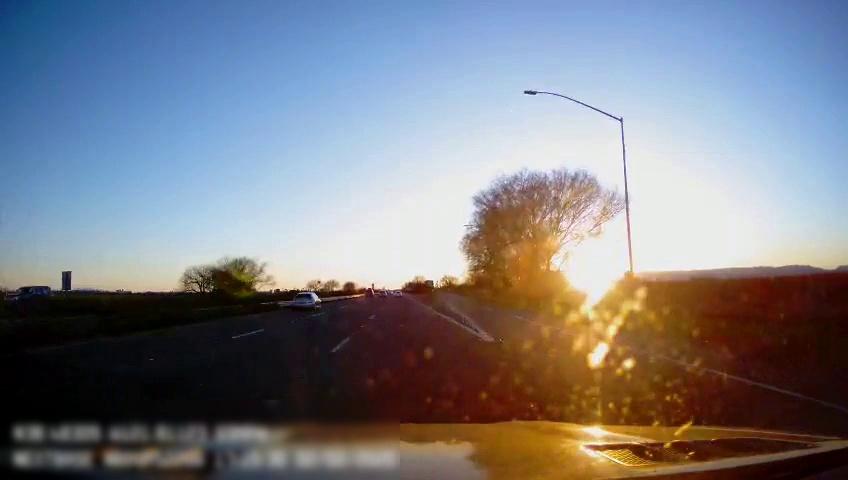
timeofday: Day
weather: Sunny
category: Drivable Space
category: Vehicles | SUV
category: Vehicles | SUV
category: Lanes | Alternate Lane
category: Lanes | Alternate Lane
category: Lanes | Current Lane
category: Lanes | Alternate Lane
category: Lanes | Alternate Lane
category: Lanes | Alternate Lane